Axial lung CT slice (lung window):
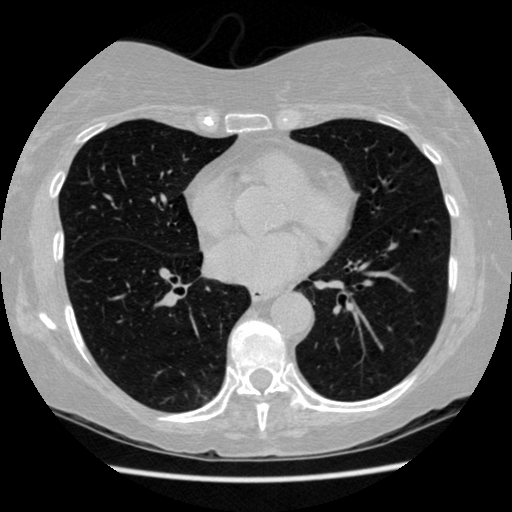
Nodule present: no